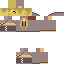
A female human skin with pale skin, wearing blonde long hair dressed in a blue hoodie and brown pants, featuring a closed mouth.